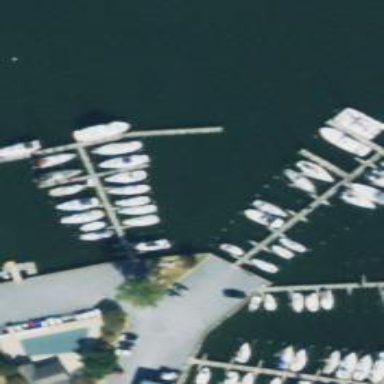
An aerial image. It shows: Man-made pier.